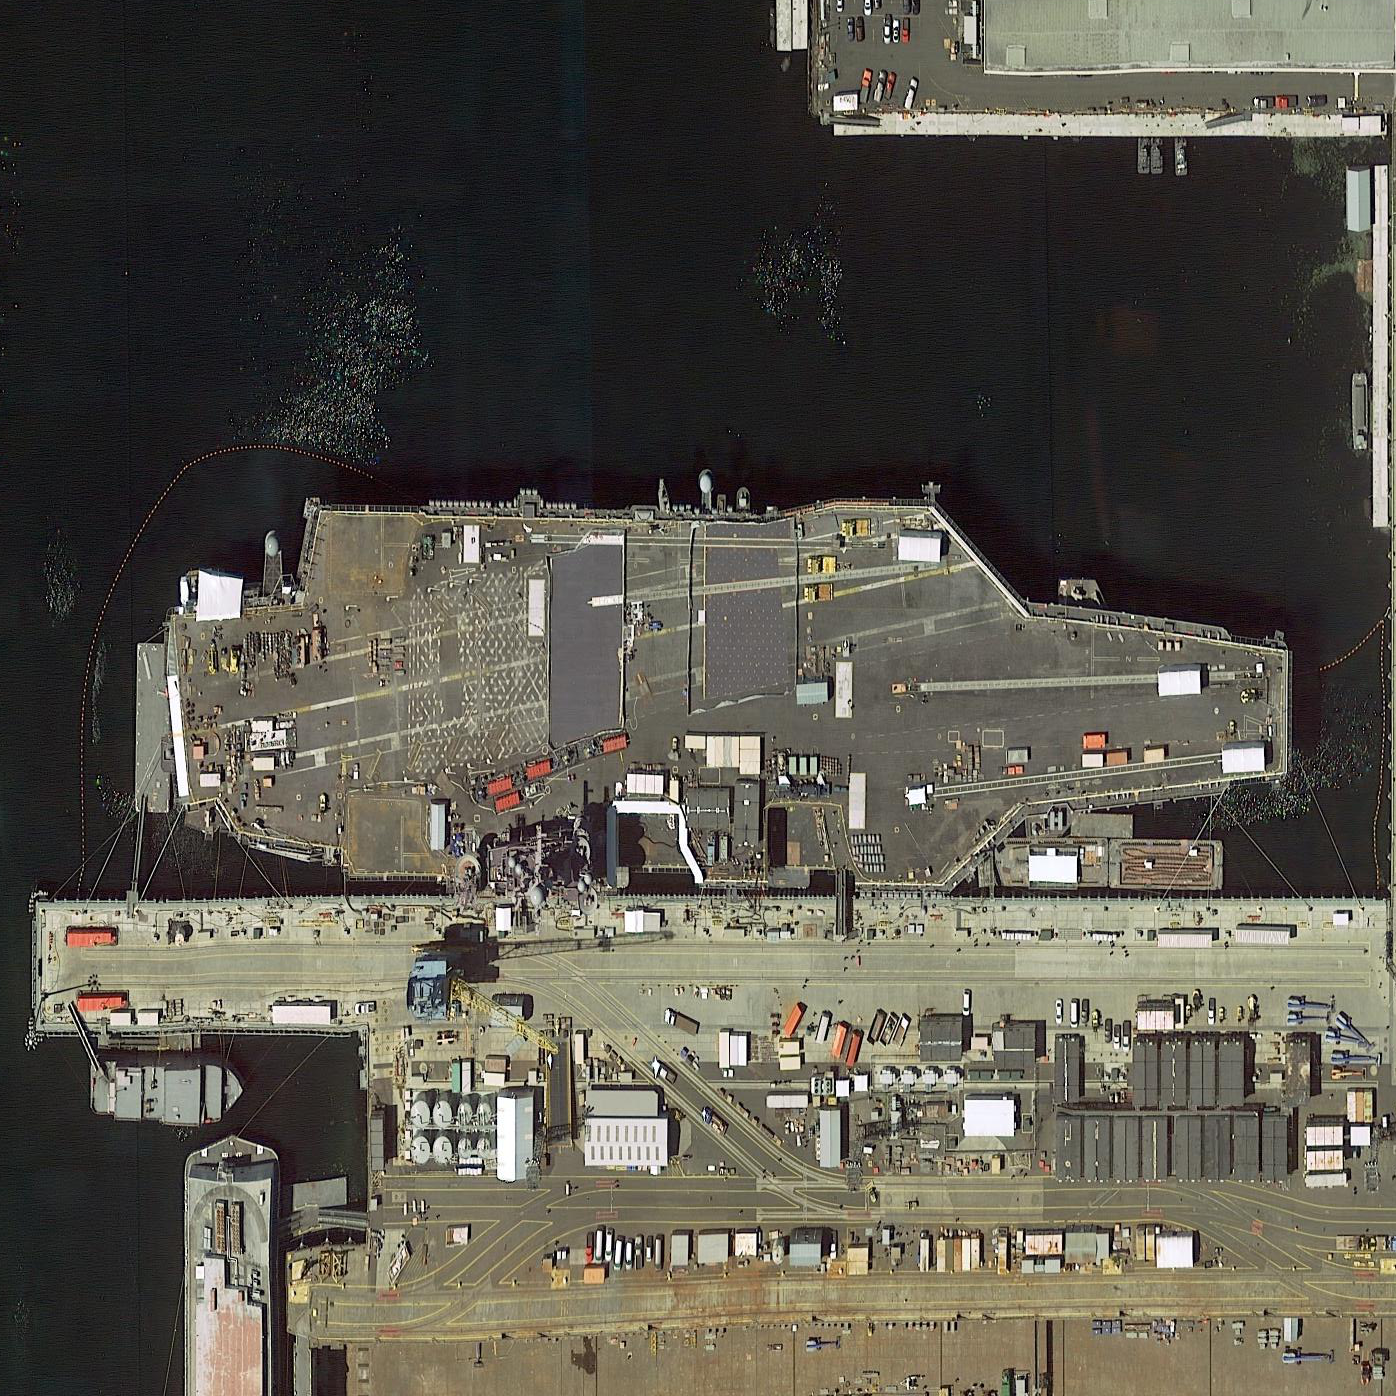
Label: aircraft_carrier